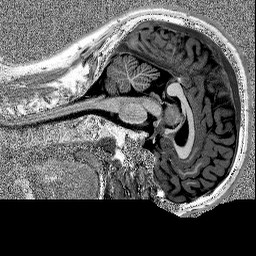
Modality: MP2RAGE
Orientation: sagittal
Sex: male